Question: I follow this tutorial <URL> to display the newest products.
All work perfect, toolbar is displayed, paginate work good (I checked adding manually at the end of the link this: "?p=2").
So, the problem/question is: what is the reason does not display pages?

Thanks!
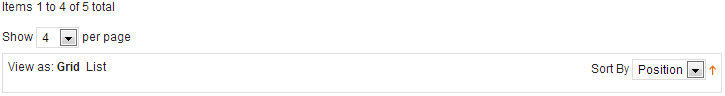
Answer: Solved!
Just add this in "Layout Update XML":
'''
<reference name="content">
<block type="catalog/product_new" name="home.catalog.product.new" template="catalog/product/new.phtml">
<block type="catalog/product_list_toolbar" name="product_list_toolbar" template="catalog/product/list/toolbar.phtml">
<block type="page/html_pager" name="product_list_toolbar_pager"/>
</block>
<action method="setToolbarBlockName"><name>product_list_toolbar</name></action>
</block>
</reference>
'''